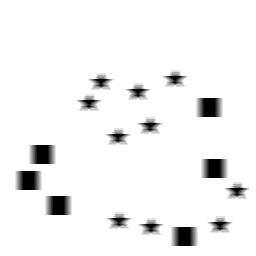
Squares: 6
Triangles: 0
Stars: 10
Total shapes: 16